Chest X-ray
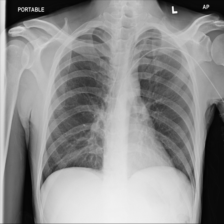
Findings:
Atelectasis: negative
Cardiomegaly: negative
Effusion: negative
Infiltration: negative
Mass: negative
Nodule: negative
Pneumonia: negative
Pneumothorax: negative
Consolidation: negative
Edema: negative
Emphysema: negative
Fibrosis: negative
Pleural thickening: negative
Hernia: negative